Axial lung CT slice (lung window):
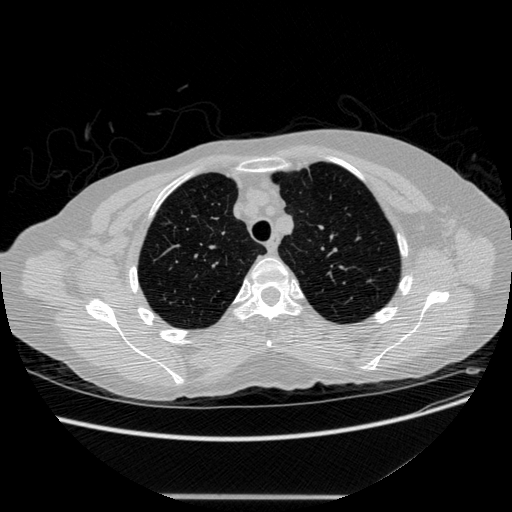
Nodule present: no